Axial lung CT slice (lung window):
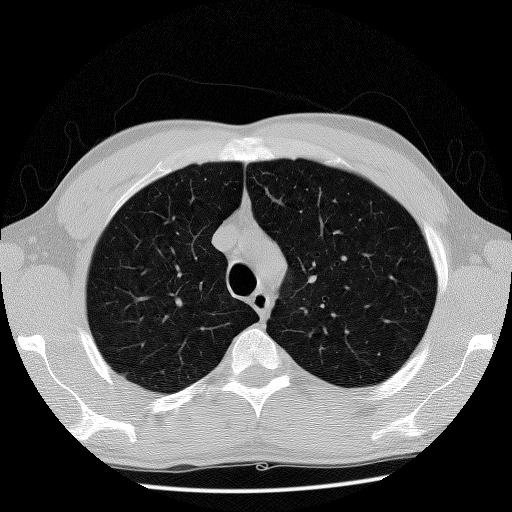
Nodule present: no